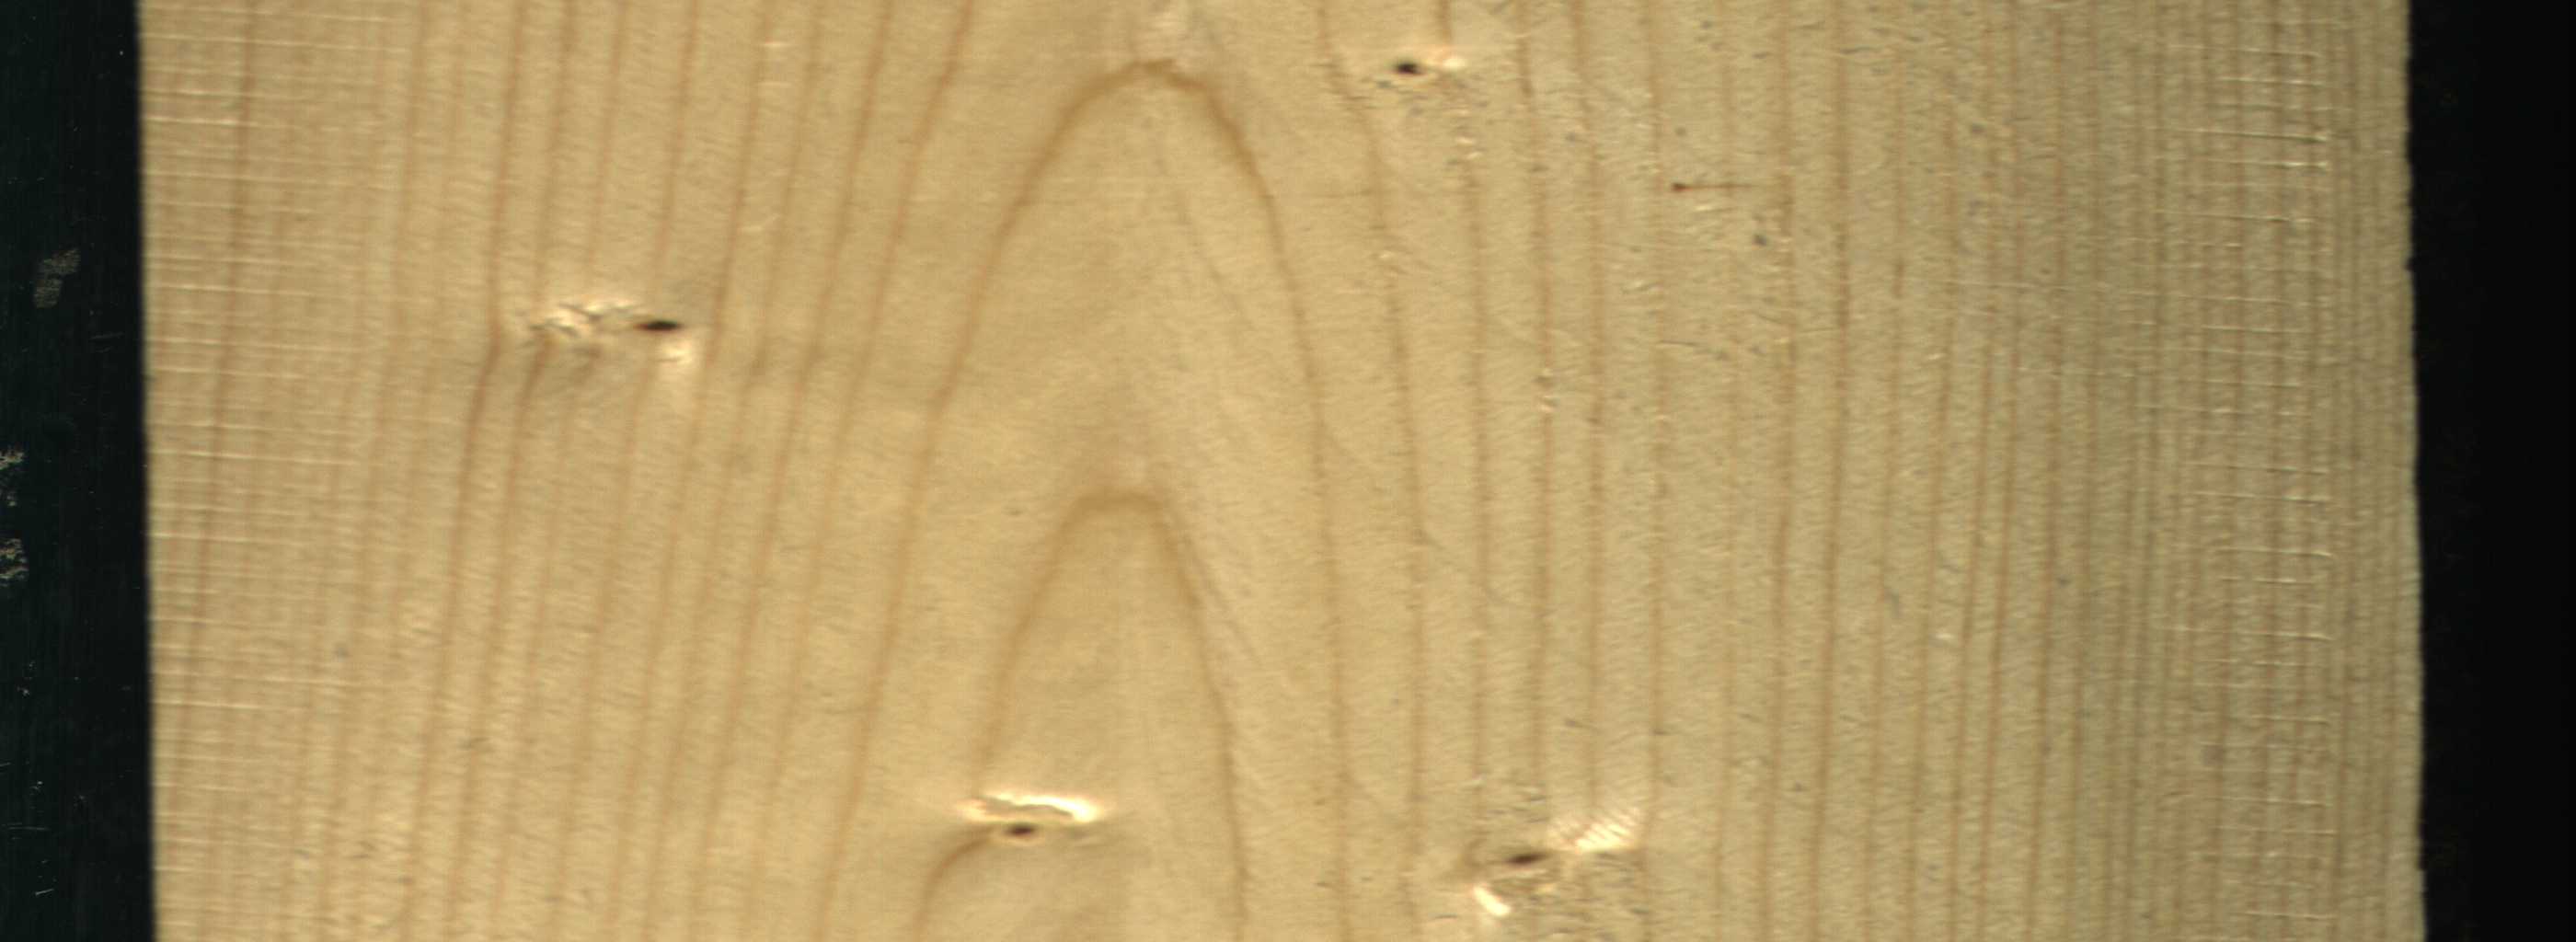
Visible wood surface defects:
Live_Knot
Live_Knot
Live_Knot
Live_Knot